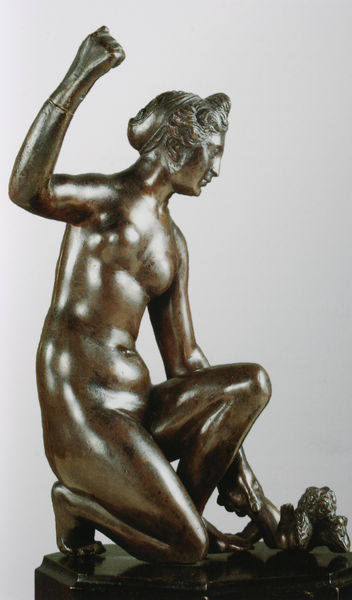
Titel: Geißelnde Venus
Künstler: Venezianischer Bildhauer
Standort: Klosterneuburg
Institution: Augustiner Chorherrenstift
Schlagwörter: akt, baum, fuß, hand, kampf, nackt, schatten, mädchen, braun, brust, busen, ellbogen, frau, frisur, haar, licht, marmor, mund, nase, profil, schwarz, weiss, blick, tier, mütze, arm, arme, band, gesicht, mord, sockel, stein, tod, tot, hals, spiegelung, schlank, auge, figur, haare, sitzend, kind, locken, renaissance, arbeit, engel, oktagon, putto, skulptur, statue, beine, kopfbedeckung, bein, brüste, hocke, italien, schuhe, kette, haarband, gewalt, schlacht, kopftuch, zopf, reflexe, glanz, glänzend, metall, nabel, bauch, bronze, glatt, plastik, plinthe, poliert, rodin, bauchnabel, knie, schenkel, zehen, oberkörper, foto, fotografie, griff, schaf, schlachten, antike, münchen, reflexionen, hocken, halt, schwert, faust, knien, schlag, schlange, schuh, allegorie, mythologie, göttin, statuette, sieg, photo, armband, pantoffel, axt, antik, manierismus, amazone, fangen, griechisch, mythologisch, knieend, kniend, erhoben, venus, bozzetto, speer, töten, postament, amor, guss, haltend, erschlagen, metal, ärger, frosch, kröte, diana, rettung, bronzeplastik, griechin, erhobene hand, gewölbt, hockend, gleichgewicht, nue, arbeitend, vrau, schweißnaht, bronce, plstik, marianne, frissur, angeschweißt, erhobene faust, obeschenkel, pflanzend, schlagend, späherin, steineklopfer, staur, rettend